Question: I have QR-code scanned from document, when I trying do decode it with online decoder, like <URL> or other, they not find QR-code, but when I decode with camera on smartphone, it's decode correct text. I think it's because of small noises in image, how can I clear it with ImageMagick?

There can be another QR-codes.
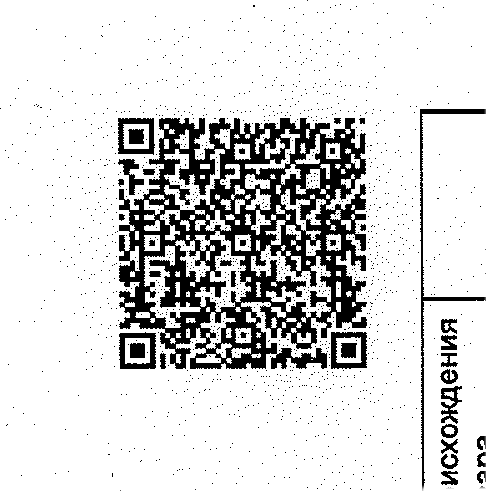
Answer: You can try a median filter like this, but you would probably be better off extracting the image from the PDF the way Kurt suggested in your previous question in order to retain more quality:
'''
convert qr.png -median 3 result.png
'''